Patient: sex M, age 66
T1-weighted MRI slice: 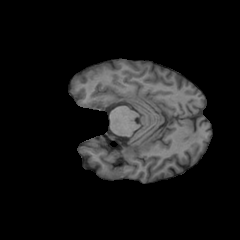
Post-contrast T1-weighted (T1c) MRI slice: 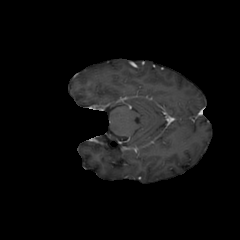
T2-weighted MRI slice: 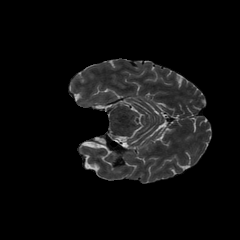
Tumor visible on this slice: yes
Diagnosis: Astrocytoma, IDH-wildtype
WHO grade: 2